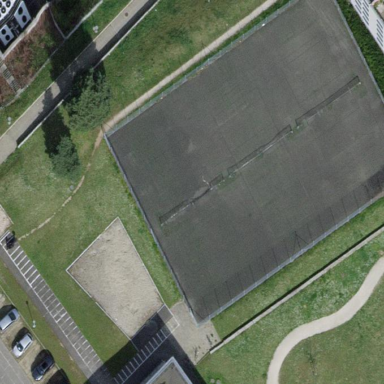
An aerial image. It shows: Tennis court on pitch designated for leisure land.